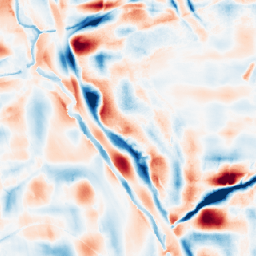
Category: wavelet
Decomposition family: wavelet_dwt
Decomposition parameters: wavelet: coif2
level: 5
Upsampling method: nearest
Upsampling parameters: scale: 8
Upsampling scale: 8